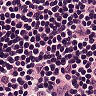
Metastatic tissue present: no